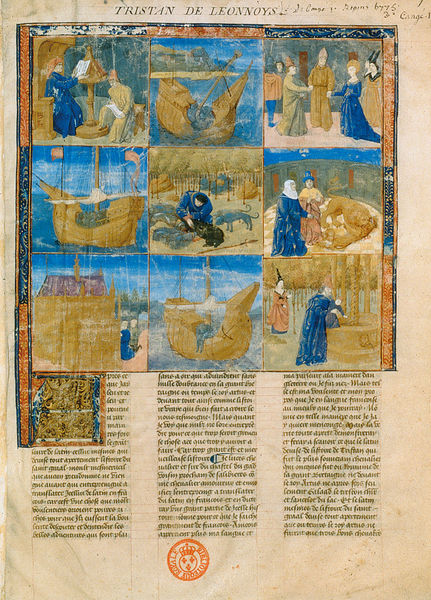
Titel: Tristan en prose
Institution: Paris, Bibliothèque Nationale
Schlagwörter: blau, himmel, mann, meer, wasser, menschen, ocker, see, frankreich, frau, männer, paris, hund, mütze, rahmen, bild, gewand, gold, drei, blatt, krone, brunnen, kreis, deutschland, schiff, schrift, segel, bilder, flagge, mast, violett, spalten, hof, französisch, bischof, thron, ornamente, deutsch, buch, illustration, text, nonne, stempel, gebet, buchseite, heiligenschein, reise, kund, griechisch, mittelalter, griechenland, bischöfe, mitra, kunde, lesepult, löwe, maria, miniatur, szenen, handschrift, neun, latein, kobalt, arche, heirat, buchmalerei, terra, bildreihe, heiligenvita, 1500, tristan, tristan und isolde, ahndschrift, tristan de leonnoys, nationalbibliothek